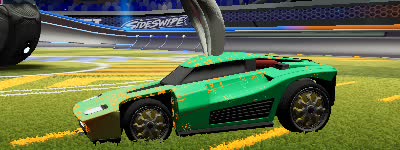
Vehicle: breakout